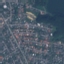
Land use / land cover: Residential